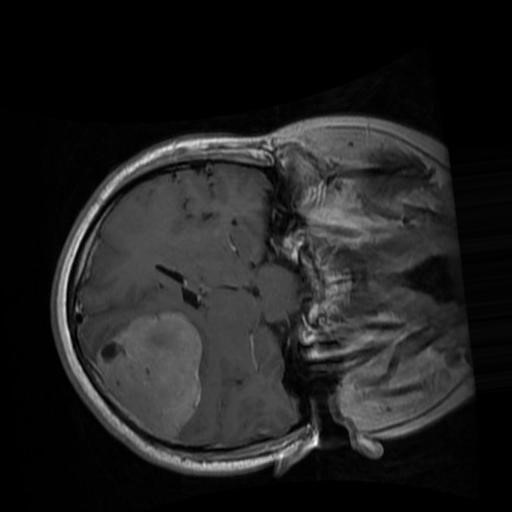
Label: brain_menin